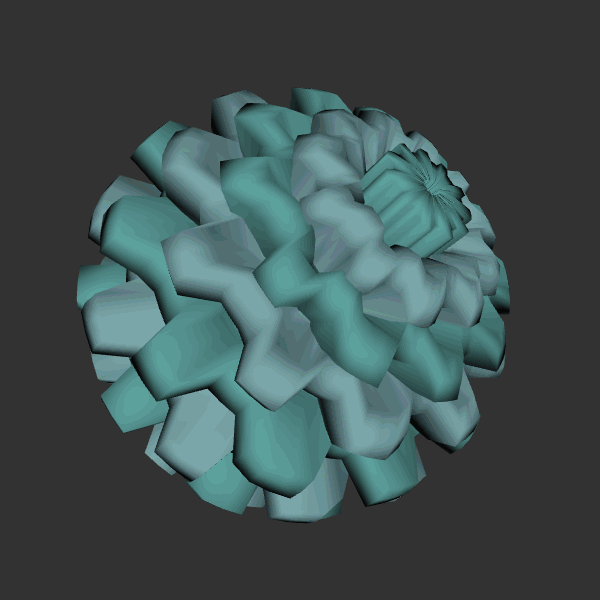
Background: dark